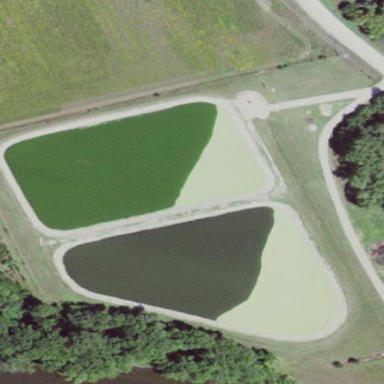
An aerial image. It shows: Reservoir of water.